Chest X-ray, AP view. Patient: 23 years old, sex M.
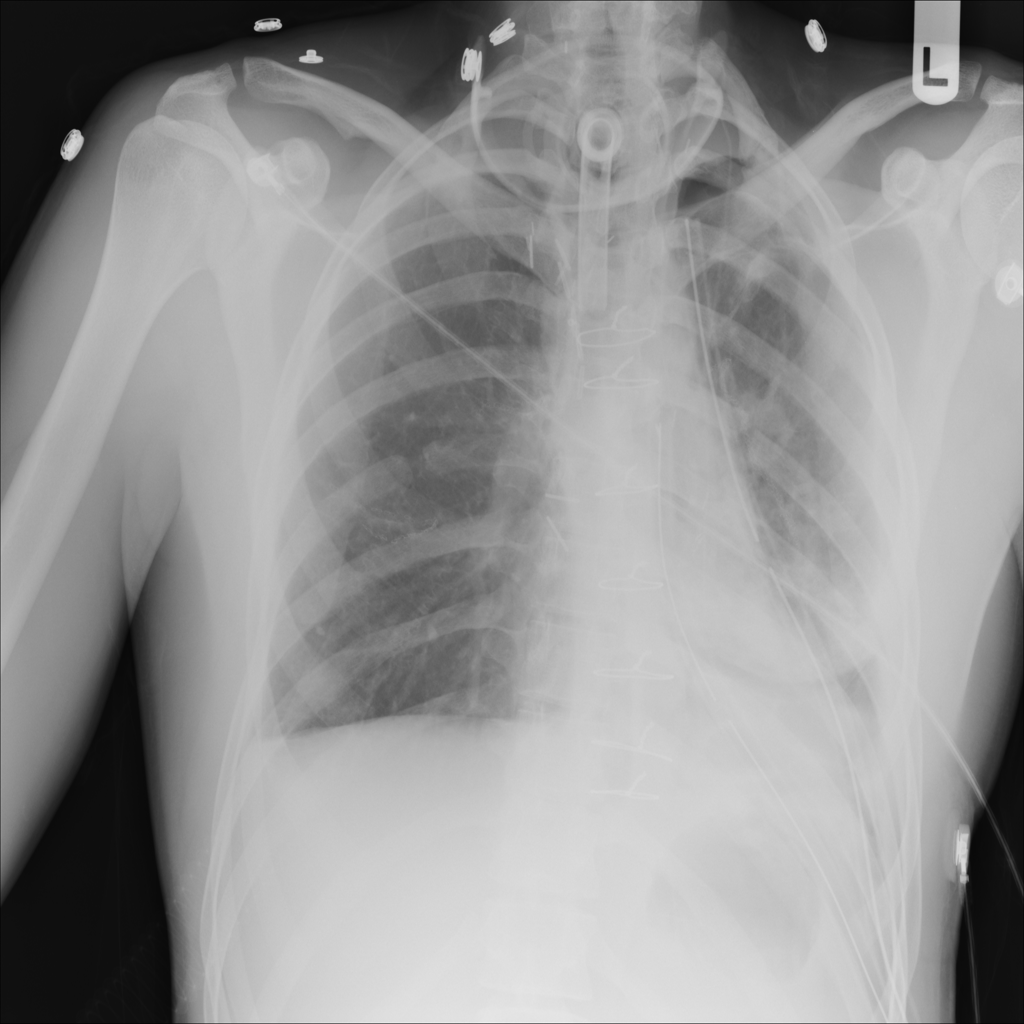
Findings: Effusion, Pleural_Thickening, Pneumothorax